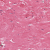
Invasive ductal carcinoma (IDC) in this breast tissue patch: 0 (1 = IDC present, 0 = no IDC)